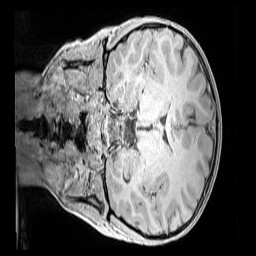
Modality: MP2RAGE
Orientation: coronal
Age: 10
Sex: male
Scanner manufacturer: siemens
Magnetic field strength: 3 T
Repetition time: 4 s
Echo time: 0.00299 s